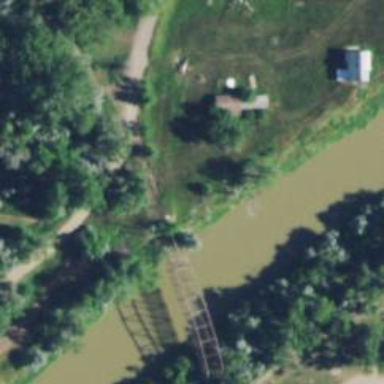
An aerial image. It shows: Footway bridge.